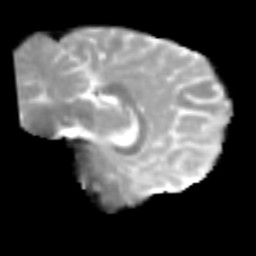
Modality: MD
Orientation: sagittal
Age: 21
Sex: female
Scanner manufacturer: siemens
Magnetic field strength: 3 T
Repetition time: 2.3 s
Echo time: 0.085 s